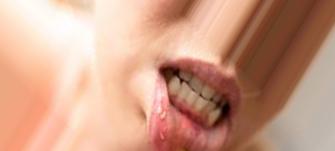
Condition: Mouth Ulcer